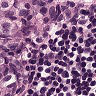
Metastatic tissue present: yes